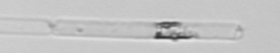
Label: Dactyliosolen_fragilissimus